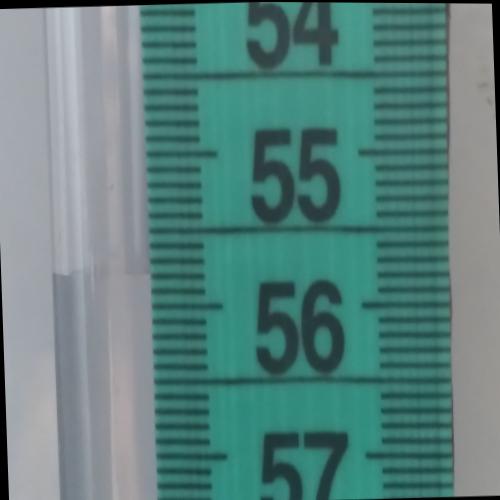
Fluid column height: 55.8 cm